Interaction volume radius: 10 \u00c5
Interaction volume height: 15 \u00c5
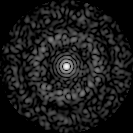
Disorder parameter: 0.8698